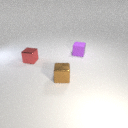
small purple rubber cube to the right of small red metal cube